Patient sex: M
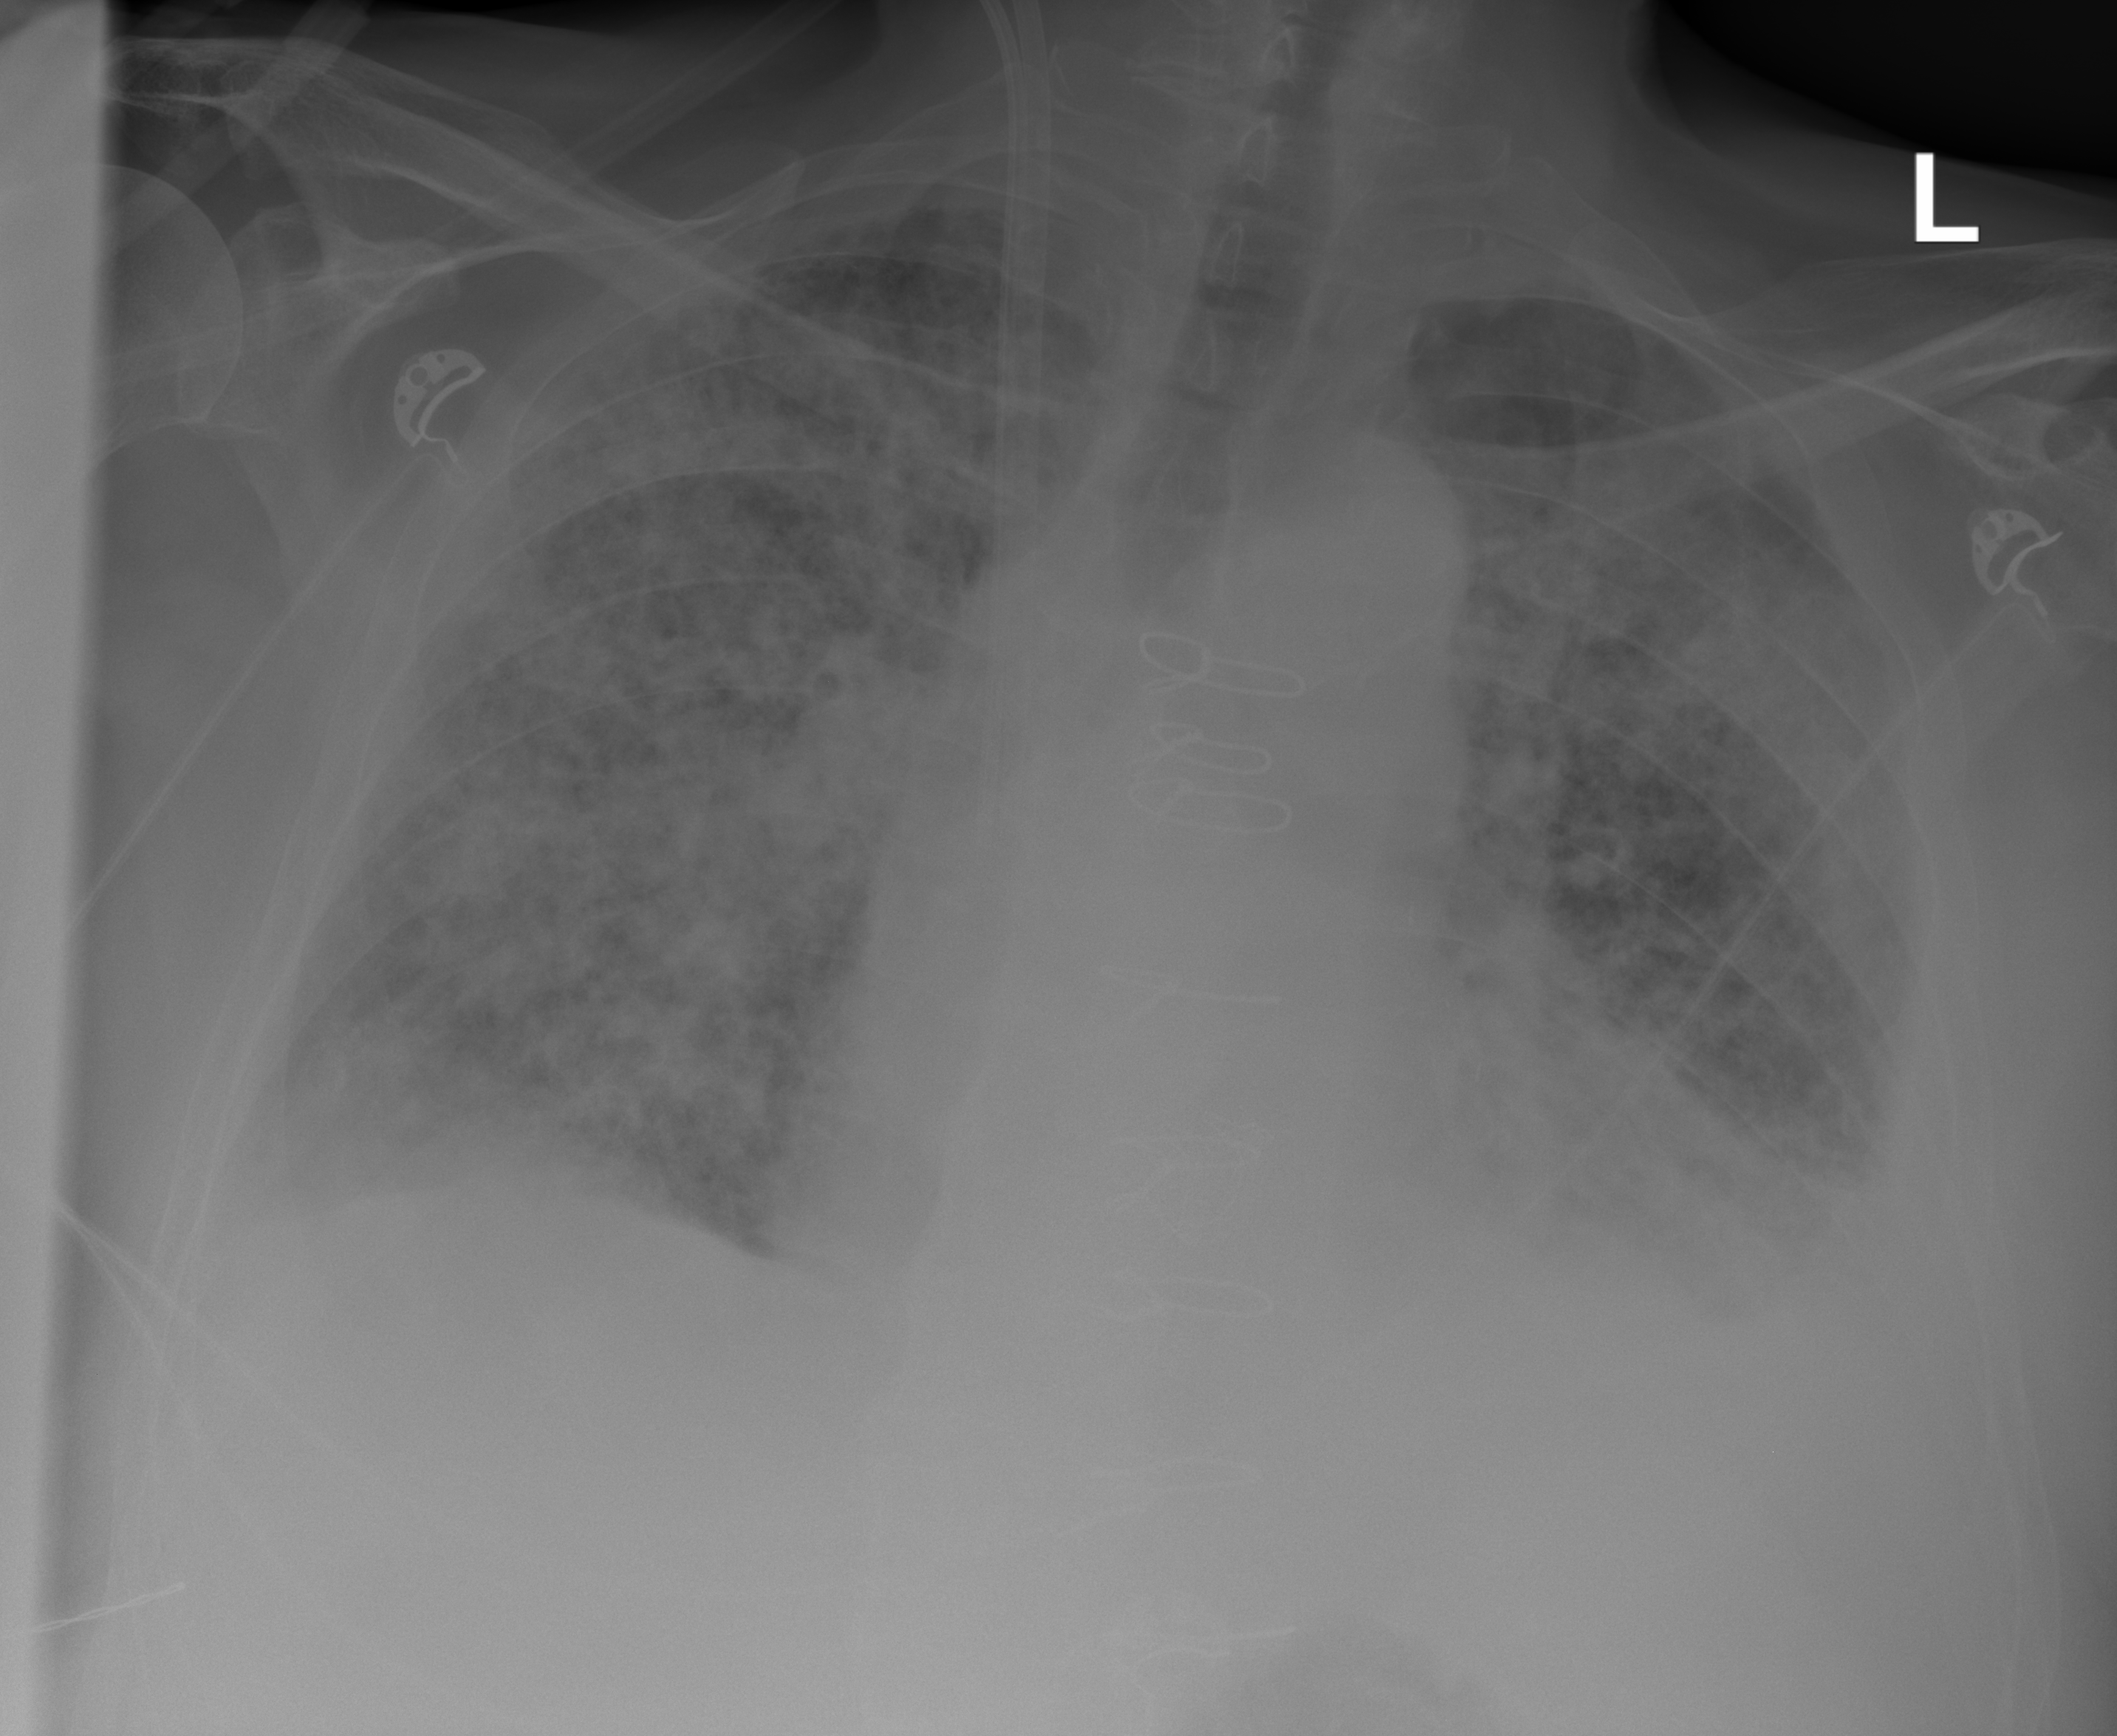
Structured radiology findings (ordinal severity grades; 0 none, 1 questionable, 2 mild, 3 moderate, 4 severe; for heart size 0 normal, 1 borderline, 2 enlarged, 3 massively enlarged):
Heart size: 0
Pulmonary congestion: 2
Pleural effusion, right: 2
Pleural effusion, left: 2
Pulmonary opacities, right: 4
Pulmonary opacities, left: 3
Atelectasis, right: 2
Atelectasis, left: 2